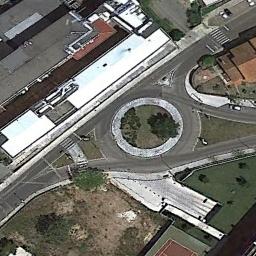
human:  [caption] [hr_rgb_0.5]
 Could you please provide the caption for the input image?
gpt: The roundabout with three exits and entrances is next to some buildings .

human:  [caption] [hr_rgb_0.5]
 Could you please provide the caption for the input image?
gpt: There are several moving vehicles on the road at the roundabout, Many buildings and some trees and a few lawns around the roundabout .

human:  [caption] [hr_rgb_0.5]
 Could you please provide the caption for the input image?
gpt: The roundabout is on the grass next to buildings .

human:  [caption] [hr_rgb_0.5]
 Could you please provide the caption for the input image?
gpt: Several buildings are next to the roundabout .

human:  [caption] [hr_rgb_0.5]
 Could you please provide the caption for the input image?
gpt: There are a white building and a brown building beside the roundabout .